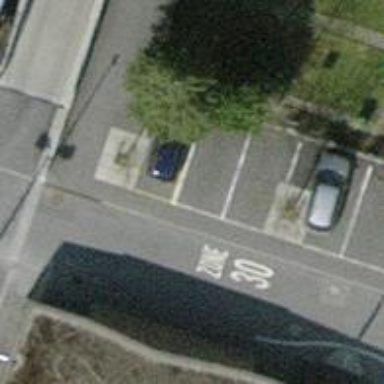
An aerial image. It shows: Car sharing facility.